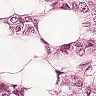
Metastatic tissue present: yes